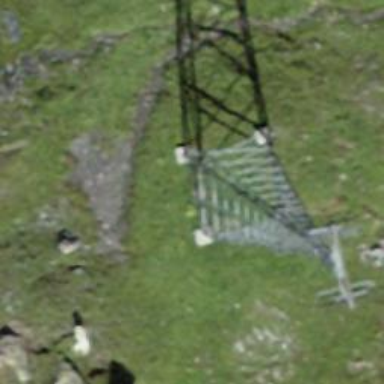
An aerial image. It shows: Pylon used for aerialway.